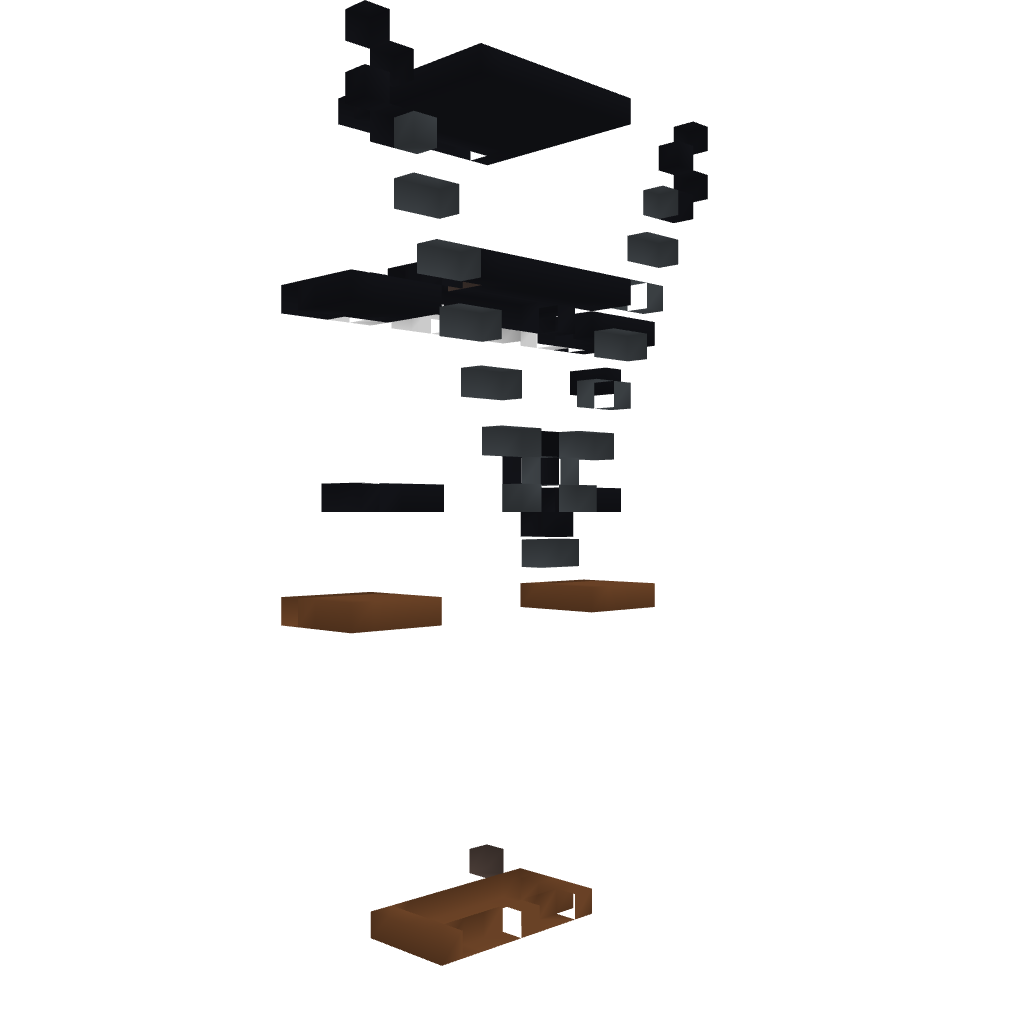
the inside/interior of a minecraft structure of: Immortal Statue